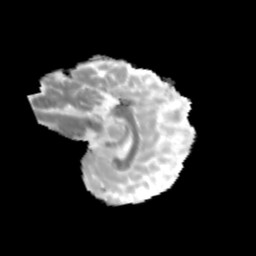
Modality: MD
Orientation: sagittal
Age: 12
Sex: female
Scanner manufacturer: siemens
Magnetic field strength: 3 T
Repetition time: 3.8 s
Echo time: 0.07 s